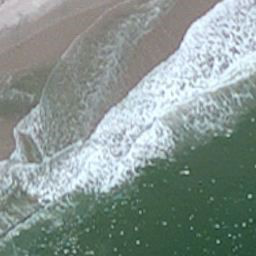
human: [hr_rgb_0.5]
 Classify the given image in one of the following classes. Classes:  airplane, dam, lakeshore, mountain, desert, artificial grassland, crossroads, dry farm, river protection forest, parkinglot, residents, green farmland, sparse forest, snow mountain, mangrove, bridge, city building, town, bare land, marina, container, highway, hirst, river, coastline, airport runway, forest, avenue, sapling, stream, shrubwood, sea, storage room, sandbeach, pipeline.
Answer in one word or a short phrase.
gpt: coastline